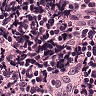
Metastatic tissue present: no